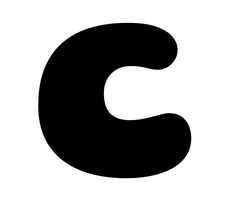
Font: Gluten_ExtraBold